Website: ulta-beauty
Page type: address-validator
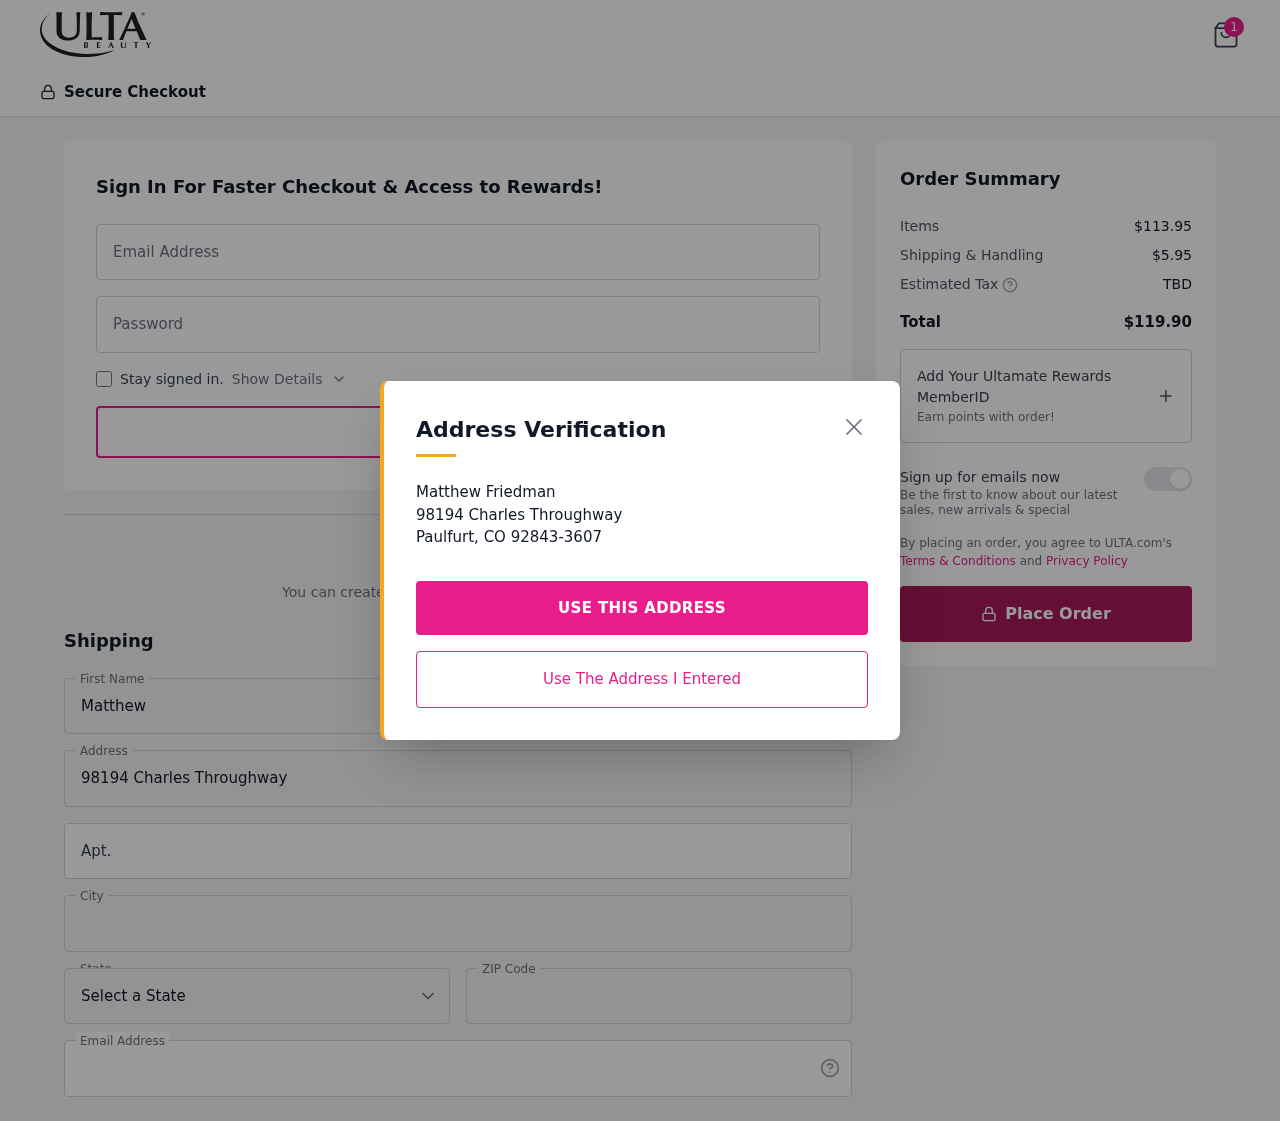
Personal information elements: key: PII_CITY
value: Paulfurt
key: PII_EMAIL
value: matthewfriedman@hotmail.com
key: PII_FIRSTNAME
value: Matthew
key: PII_LASTNAME
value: Friedman
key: PII_POSTCODE
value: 92843
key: PII_STATE_ABBR
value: CO
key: PII_STREET
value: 98194 Charles Throughway
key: PII_STREET2
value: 98194 Charles Throughway
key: PII_STREET2
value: Apt. 611
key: PII_FULLNAME2
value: Matthew Friedman
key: PII_CITY2
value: Paulfurt
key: PII_STATE_ABBR2
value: CO
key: PII_POSTCODE_FULL
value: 92843
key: PII_POSTCODE_EXT
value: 3607
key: PII_POSTCODE_NUMERIC
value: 92843
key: PII_POSTCODE_EXT_NUMERIC
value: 3607
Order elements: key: ORDER_NUM_ITEMS
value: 1
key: ORDER_SUBTOTAL
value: $113.95
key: ORDER_SHIPPING_COST
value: $5.95
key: ORDER_TOTAL
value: $119.90